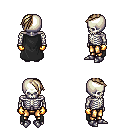
a pixel art fantasy rpg character, male body template, skeleton, black cape, gold greaves, white blonde long mohawk hairstyle, gold gloves, metal boots, four views (front, back, left, right), 2x2 character sprite sheet, small pixel art, hard edges, no anti-aliasing